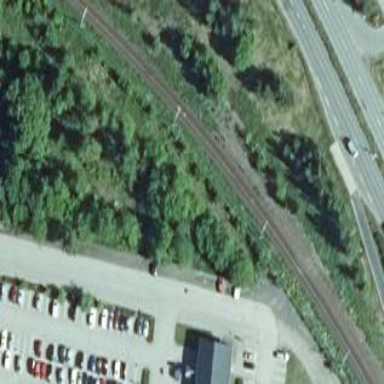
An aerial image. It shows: Railway area.